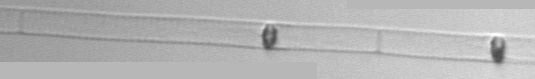
Label: Dactyliosolen_blavyanus